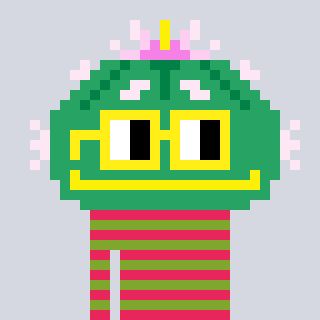
a pixel art character with square yellow glasses, a peyote-shaped head and a slimegreen-colored body on a cool background